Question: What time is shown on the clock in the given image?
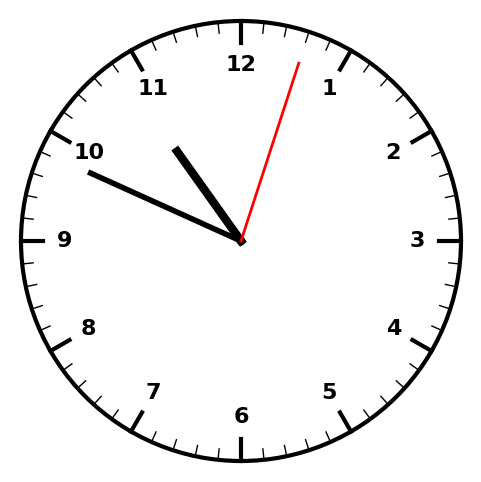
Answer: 10:49:03